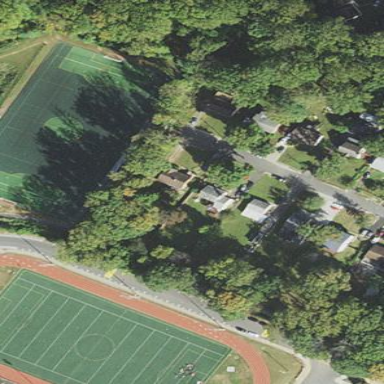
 providing recreational space for sports activities."